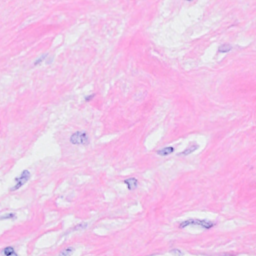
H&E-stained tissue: Breast